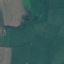
Label: Pasture